Question: So I have created a message on my site that say's my site is using cookies:

Created with the following code:
'''
<div id="cookies" class="container text-center">
<h3>This site is using cookies.
<a id="hide" class="btn btn-info">Ok! No problem.</a>
</h3>
</div>
'''
So I thought, when someone presses the button the message slides up using jquery. With this code:
'''
<script>
$("#hide").click(function() {
$("#cookies").slideUp(1000);
})
$("#show").click(function() {
$("#cookies").slideDown(1000);
})
</script>
'''
But for some reason there is nothing happening. This is one of my first times with jquery.
Also:
If someone knows it, is it possible to show this message just one time per IP address? And it doesn't shows up after clicking the button?
Thanks for the answer in advance!
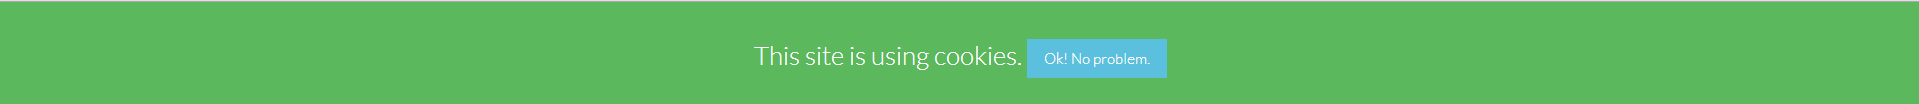
Answer: You are trying to 'slideUp' an element ('#cookies') that doesn't appear to be in your HTML snippet you posted. Are you sure it's there?
If you want to show the message only once per IP you can store it in a cookie as <URL> here.
You can get an IP through JavaScript like <URL>.
""
- No, the files get 'merged' together before they are served to the client / browser.
You are trying to execute your script before jQuery is loaded. If you check your console you see this error 'Uncaught ReferenceError: $ is not defined'. jQuery defines '$' as a shortcut to jQuery and because it isn't loaded yet it's still not defined and causes your script to error.
Put your script below the jQuery include at the bottom of the page. It's always good practice to put all the scripts at the bottom of your page (like the Google Analytics snippet) just before you close the 'body'-tag.
This makes sure that your HTML and CSS renders and doesn't get blocked by any JavaScript.
You might wrap your script inside a 'ready' handler, to make sure it doesn't get execute before the whole page is ready, like this:
'''
$(document).ready(function() {
$("#hide").click(function() {
$("#cookies").slideUp(1000);
}); // don't forget the semicolon here
$("#show").click(function() {
$("#cookies").slideDown(1000);
}); // don't forget the semicolon here
});
'''
Also don't forget to open the 'body' after you close the 'head' and close the 'body' and 'html' tags at the bottom of your page.
You might also want to take a look at the <URL> for more best practices.